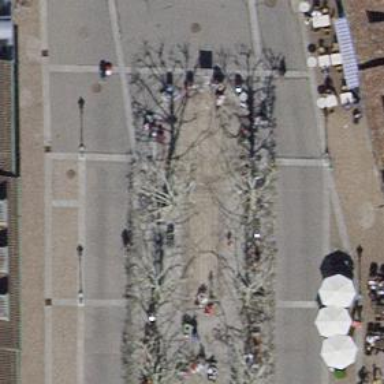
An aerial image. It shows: Avenue of trees.